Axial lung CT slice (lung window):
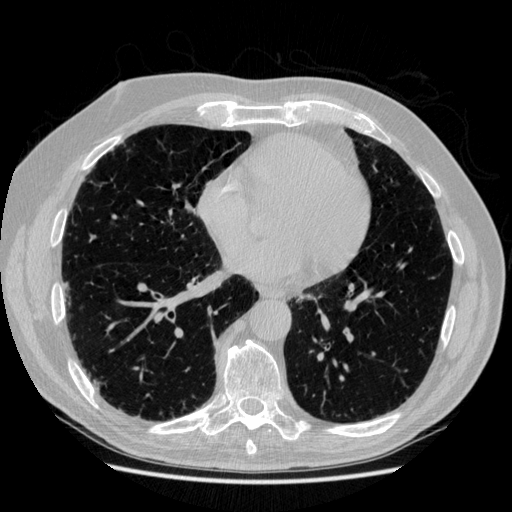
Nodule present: no